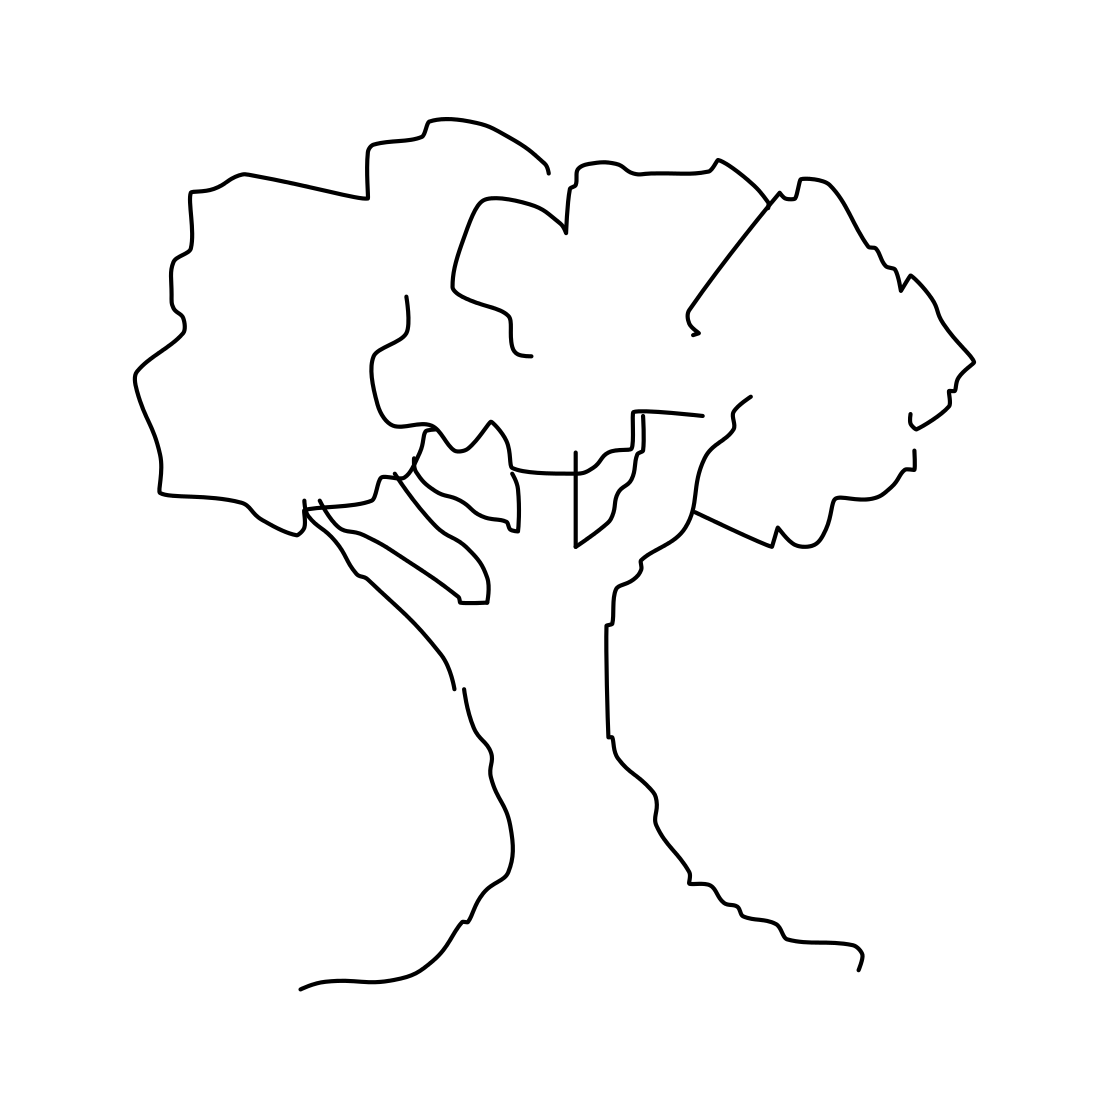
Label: tree